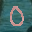
Label: 0